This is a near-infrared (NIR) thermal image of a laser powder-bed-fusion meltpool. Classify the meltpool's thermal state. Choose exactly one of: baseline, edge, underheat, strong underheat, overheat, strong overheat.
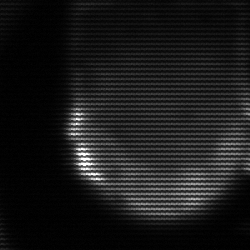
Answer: edge